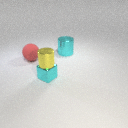
large red rubber sphere behind small cyan metal cube